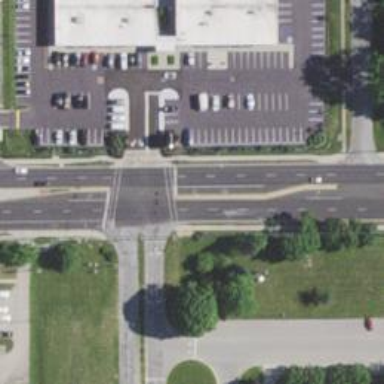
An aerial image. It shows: Controlled crossing on footway.